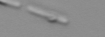
Label: Skeletonema